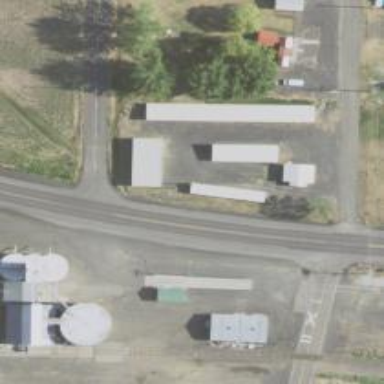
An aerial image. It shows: Storage rental shop.